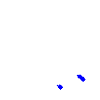
Particle: pion